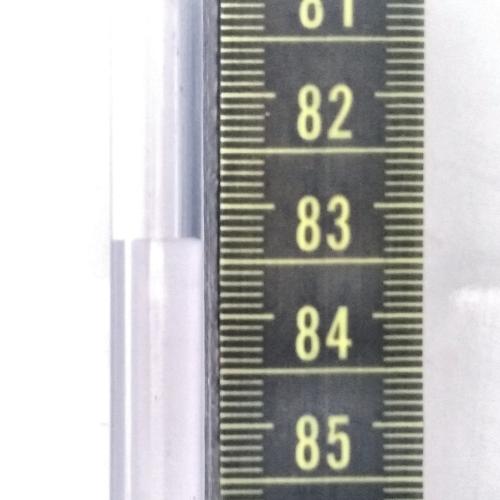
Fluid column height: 83.3 cm